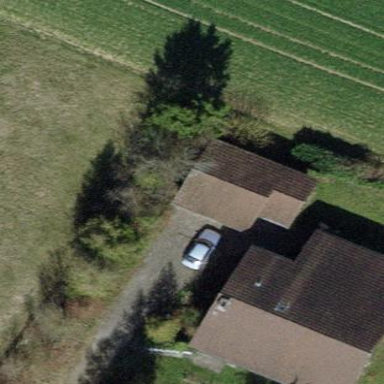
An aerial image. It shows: Group of garages.